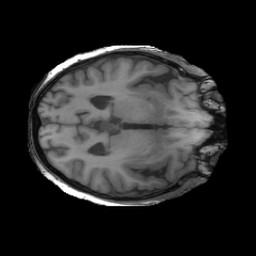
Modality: T1w
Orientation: axial
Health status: ill
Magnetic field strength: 3 T